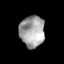
Tissue: skin
Cell type: Epithelial cells
Senescence score: 0.249
Nuclear area (px): 759
Mean DAPI intensity: 163.856